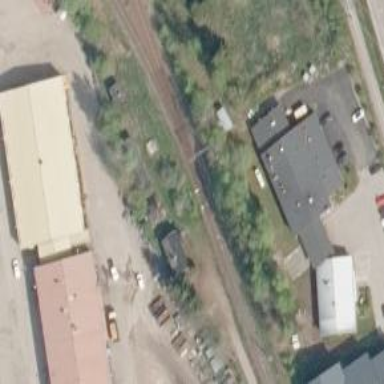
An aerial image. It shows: Railway signal.